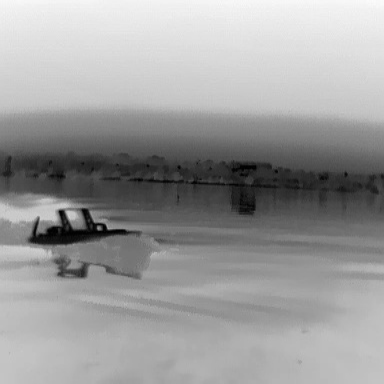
There is a canoe in the infrared image.